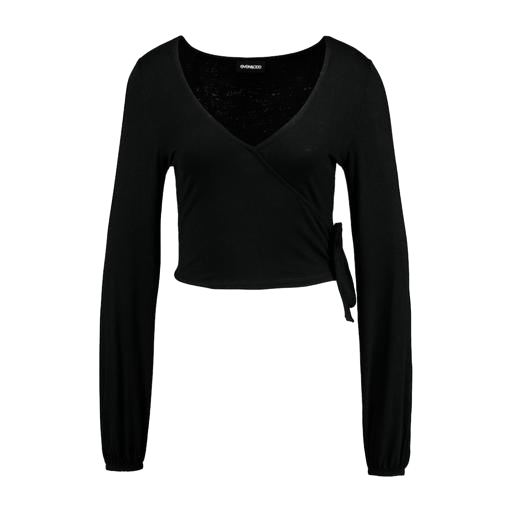
black long-sleeved wrap top, black long-sleeve wrap top, black long-sleeve crop top, white background